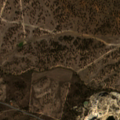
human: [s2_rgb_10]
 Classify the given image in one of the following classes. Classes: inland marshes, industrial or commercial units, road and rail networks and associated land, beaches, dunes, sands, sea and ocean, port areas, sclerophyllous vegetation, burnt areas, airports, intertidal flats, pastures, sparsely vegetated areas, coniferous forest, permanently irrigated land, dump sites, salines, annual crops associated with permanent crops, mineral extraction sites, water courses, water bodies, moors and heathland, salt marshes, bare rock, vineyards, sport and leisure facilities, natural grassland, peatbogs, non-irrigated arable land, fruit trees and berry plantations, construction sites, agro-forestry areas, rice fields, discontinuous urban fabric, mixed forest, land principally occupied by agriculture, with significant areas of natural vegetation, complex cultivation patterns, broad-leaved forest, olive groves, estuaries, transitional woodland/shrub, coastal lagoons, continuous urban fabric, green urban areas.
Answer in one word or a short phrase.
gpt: agro-forestry areas, broad-leaved forest